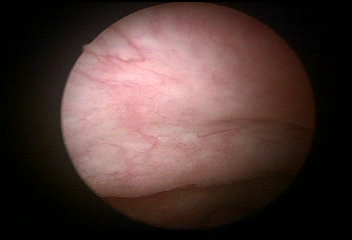
Modality: WLC
Class: Normal mucosa
Bladder cancer association: No